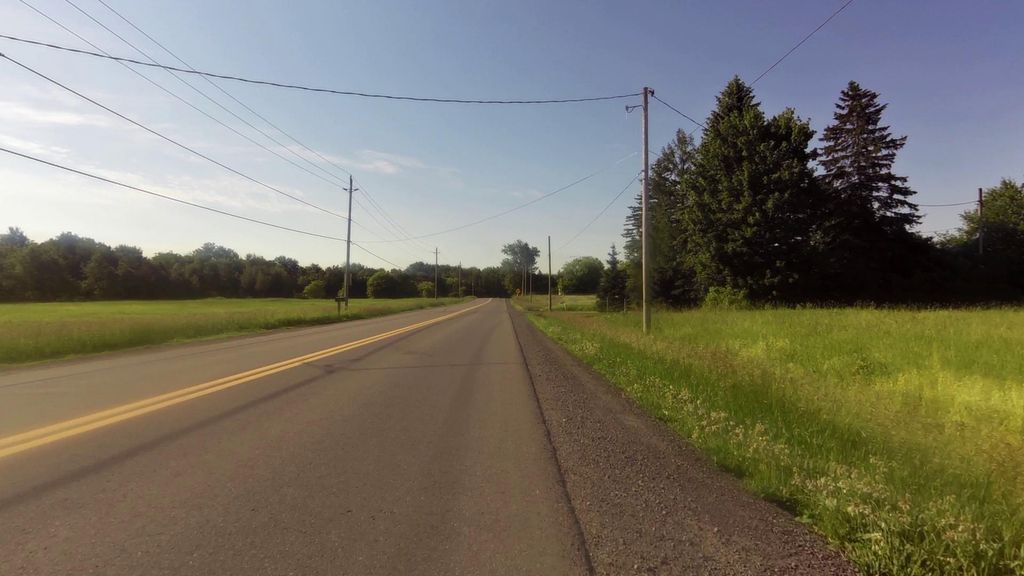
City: ottawa-gatineau